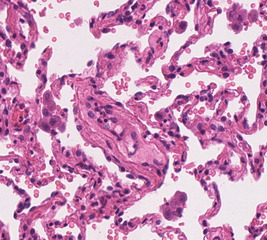
Tumor epithelial tissue: no
Tumor-associated stroma tissue: no
Normal tissue: yes